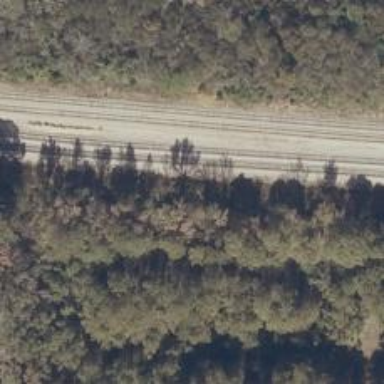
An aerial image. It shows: Railway siding with rails.